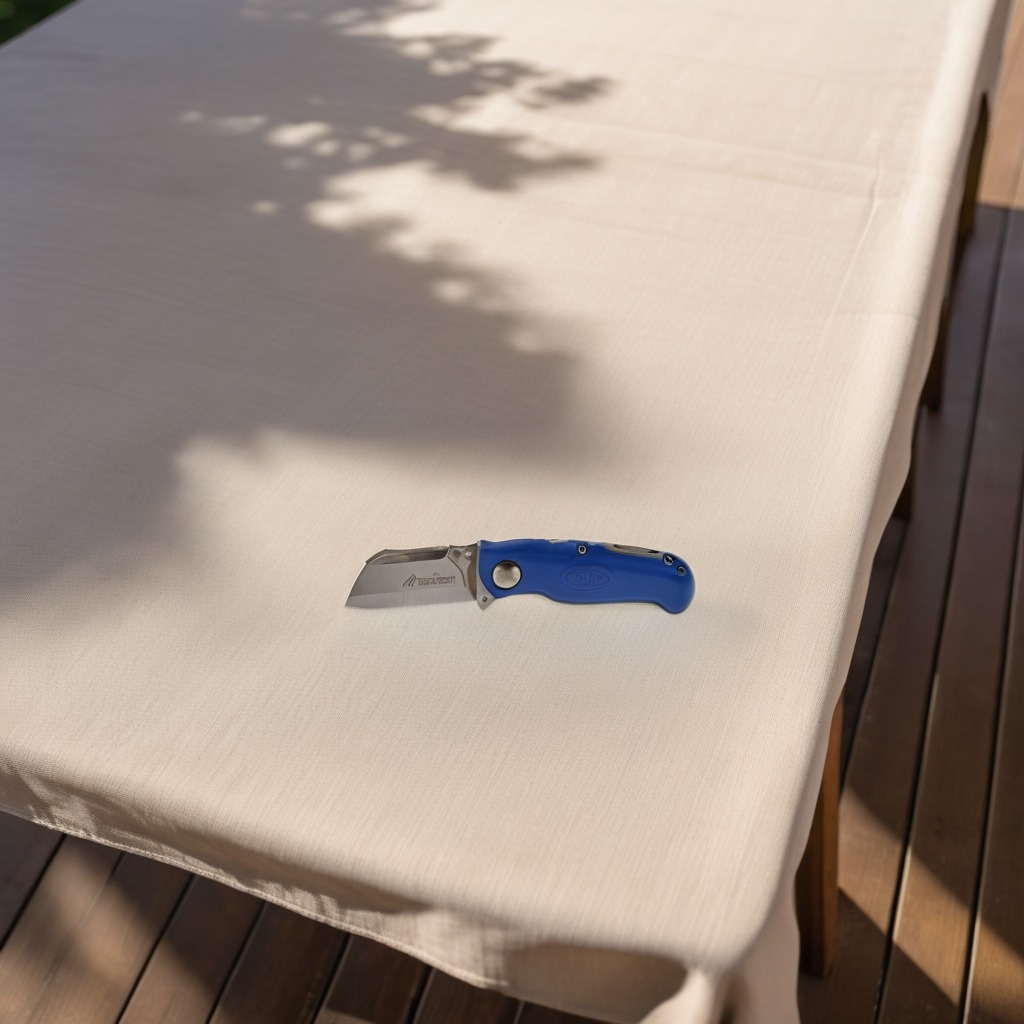
A utility knife lying on a wooden table in an outdoor workshop during daytime bright natural light soft shadows worn but beneath the cloth.